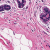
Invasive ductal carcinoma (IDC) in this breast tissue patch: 0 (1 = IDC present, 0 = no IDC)